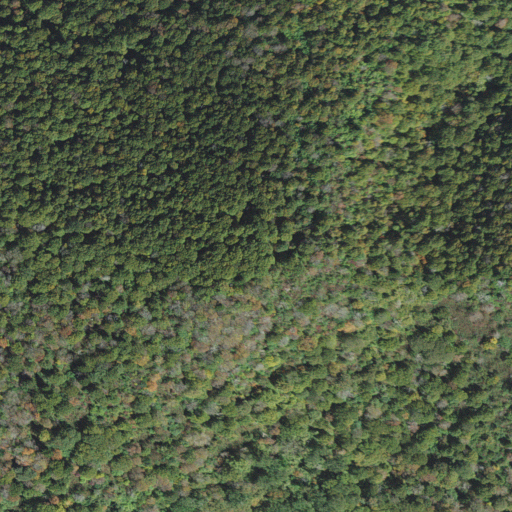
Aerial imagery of mountain in North Carolina named Beartrap Knob containing deciduous forest, mixed forest, and evergreen forest